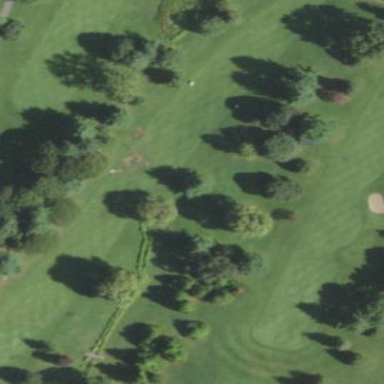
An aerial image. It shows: Grassy area designated as golf fairway.